Brain MRI, modality: hrT2
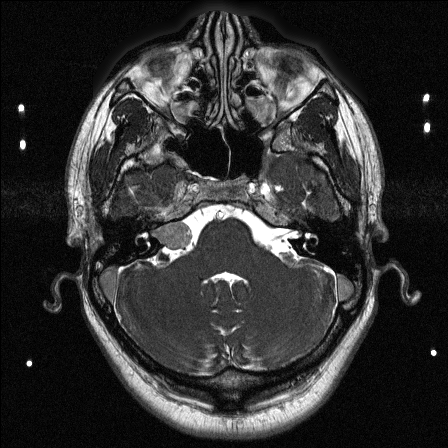